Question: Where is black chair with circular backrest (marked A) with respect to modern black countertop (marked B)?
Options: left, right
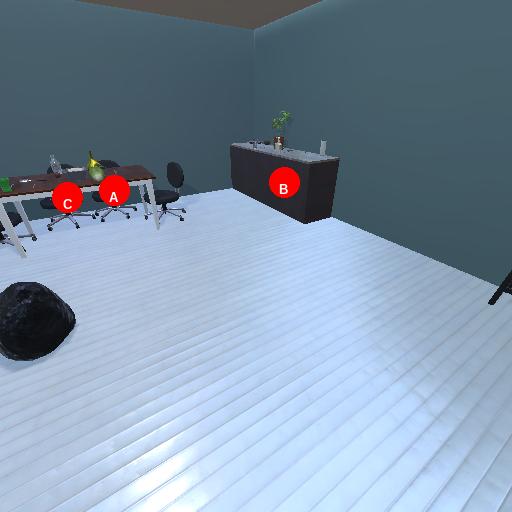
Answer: left